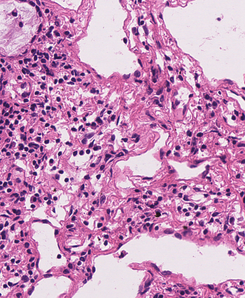
Tumor epithelial tissue: no
Tumor-associated stroma tissue: yes
Normal tissue: no